Question: I'm creating Demo application in which 2 Ball one is moving and one is static (Not moving) . I just want to both of them at run time. but my moving object not moving when i apply in this line of code:
> this.mPhysicsWorld.registerPhysicsConnector(new PhysicsConnector(ball, body, false, true));
here is my code
'''
public class DizyBall extends SimpleBaseGameActivity implements IOnSceneTouchListener {
// ===========================================================
// Constants
// ===========================================================
private static final int CAMERA_WIDTH = 740;
private static final int CAMERA_HEIGHT = 480;
private static final float DEMO_VELOCITY = 150.0f;
// ===========================================================
// Fields
// ===========================================================
private Scene mScene;
private PhysicsWorld mPhysicsWorld;
private Body body;
private FixtureDef objectFixtureDef ;
private BitmapTextureAtlas mBitmapTextureAtlas;
private TiledTextureRegion mFaceTextureRegion;
private TextureRegion mColiTextureRegion;
// ===========================================================
// Constructors
// ===========================================================
// ===========================================================
// Getter & Setter
// ===========================================================
// ===========================================================
// Methods for/from SuperClass/Interfaces
// ===========================================================
@Override
public EngineOptions onCreateEngineOptions() {
final Camera camera = new Camera(0, 0, DizyBall.CAMERA_WIDTH, DizyBall.CAMERA_HEIGHT);
return new EngineOptions(true, ScreenOrientation.LANDSCAPE_FIXED, new RatioResolutionPolicy(DizyBall.CAMERA_WIDTH, DizyBall.CAMERA_HEIGHT), camera);
}
@Override
public void onCreateResources() {
BitmapTextureAtlasTextureRegionFactory.setAssetBasePath("gfx/");
this.mBitmapTextureAtlas = new BitmapTextureAtlas(this.getTextureManager(), 48, 48, TextureOptions.BILINEAR);
this.mFaceTextureRegion = BitmapTextureAtlasTextureRegionFactory.createTiledFromAsset(this.mBitmapTextureAtlas, this, "ball.png", 0, 0, 1, 1);
this.mColiTextureRegion = BitmapTextureAtlasTextureRegionFactory.createFromAsset(this.mBitmapTextureAtlas, this, "ball.png",0,0);
this.mBitmapTextureAtlas.load();
}
@Override
public Scene onCreateScene() {
this.mEngine.registerUpdateHandler(new FPSLogger());
mScene = new Scene();
mScene.setBackground(new Background(0.09804f, 0.6274f, 0.8784f));
mScene.setOnSceneTouchListener(this);
objectFixtureDef = PhysicsFactory.createFixtureDef(1, 0.5f, 0.5f);
this.mPhysicsWorld = new FixedStepPhysicsWorld(30, new Vector2(0, 0), false, 3, 2);
final float centerX = (DizyBall.CAMERA_WIDTH - this.mFaceTextureRegion.getWidth()) / 2;
final float centerY = (DizyBall.CAMERA_HEIGHT - this.mFaceTextureRegion.getHeight()) / 2;
final Sprite Coli = new Sprite(centerX, centerY, this.mColiTextureRegion, this.getVertexBufferObjectManager());
body = PhysicsFactory.createCircleBody(this.mPhysicsWorld, Coli, BodyType.DynamicBody, objectFixtureDef);
this.mPhysicsWorld.registerPhysicsConnector(new PhysicsConnector(Coli, body, true, true));
mScene.attachChild(Coli);
this.mScene.registerUpdateHandler(this.mPhysicsWorld);
return mScene;
}
// ===========================================================
// Methods
// ===========================================================
@Override
public boolean onSceneTouchEvent(Scene pScene, TouchEvent pSceneTouchEvent) {
// pSceneTouchEvent
if(this.mPhysicsWorld != null) {
if(pSceneTouchEvent.isActionUp()){
final Ball ball = new Ball(pSceneTouchEvent.getX(), pSceneTouchEvent.getY(), this.mFaceTextureRegion, this.getVertexBufferObjectManager());
body = PhysicsFactory.createCircleBody(this.mPhysicsWorld, ball, BodyType.DynamicBody, objectFixtureDef);
this.mScene.attachChild(ball);
this.mPhysicsWorld.registerPhysicsConnector(new PhysicsConnector(ball, body, false, true));
return false;
}
}else{
Log.v("PhysicsWorld","NULL");
}
return false;
}
// ===========================================================
// Inner and Anonymous Classes
// ===========================================================
private static class Ball extends AnimatedSprite {
private final PhysicsHandler mPhysicsHandler;
public Ball(final float pX, final float pY, final TiledTextureRegion pTextureRegion, final VertexBufferObjectManager pVertexBufferObjectManager) {
super(pX, pY, pTextureRegion, pVertexBufferObjectManager);
this.mPhysicsHandler = new PhysicsHandler(this);
this.registerUpdateHandler(this.mPhysicsHandler);
this.mPhysicsHandler.setVelocity(DizyBall.DEMO_VELOCITY, DizyBall.DEMO_VELOCITY);
}
@Override
protected void onManagedUpdate(final float pSecondsElapsed) {
if(this.mX < 0) {
this.mPhysicsHandler.setVelocityX(DizyBall.DEMO_VELOCITY);
} else if(this.mX + this.getWidth() > DizyBall.CAMERA_WIDTH) {
this.mPhysicsHandler.setVelocityX(-DizyBall.DEMO_VELOCITY);
}
if(this.mY < 0) {
this.mPhysicsHandler.setVelocityY(DizyBall.DEMO_VELOCITY);
} else if(this.mY + this.getHeight() > DizyBall.CAMERA_HEIGHT) {
this.mPhysicsHandler.setVelocityY(-DizyBall.DEMO_VELOCITY);
}
super.onManagedUpdate(pSecondsElapsed);
}
}
}
'''

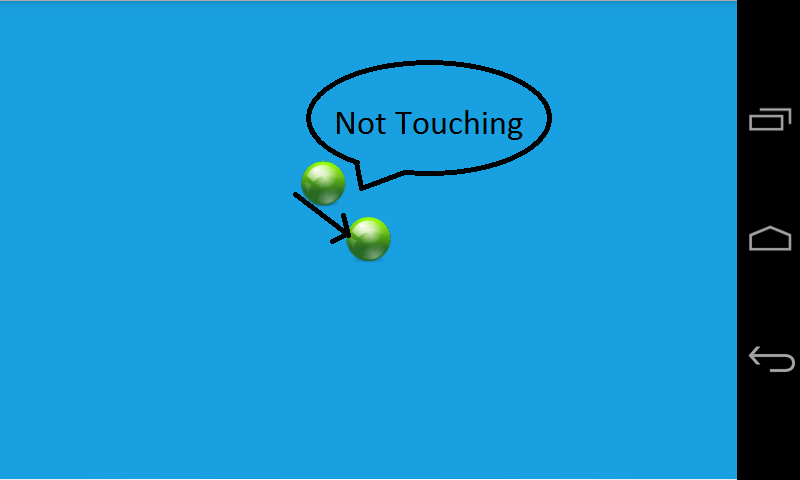
Answer: Just add this line after mScene.registerUpdateHandler(this.mPhysicsHandler);
'''
mScene.registerUpdateHandler(this);
'''
Then implement the updatehandler and add the unimplemented methods, now you can do anything in the onUpdate method, like
'''
body.setLinearVelocity(10,10);
'''
to make it collide with the other object.